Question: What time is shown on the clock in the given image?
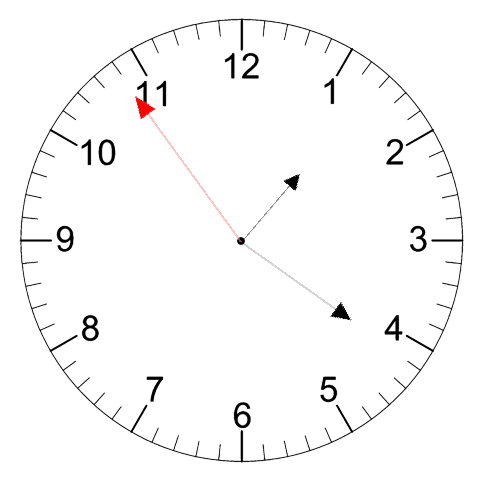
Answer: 01:20:54